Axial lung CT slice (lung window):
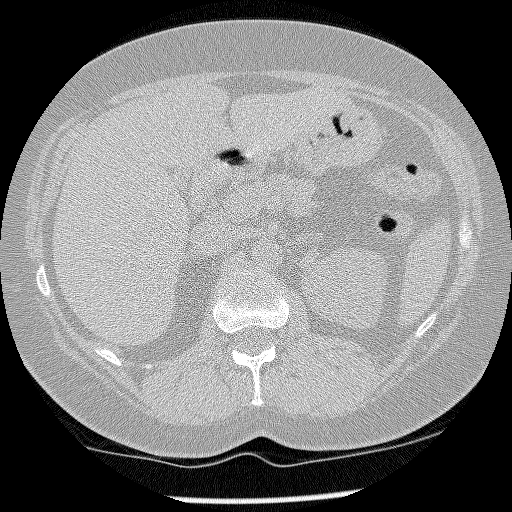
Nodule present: no